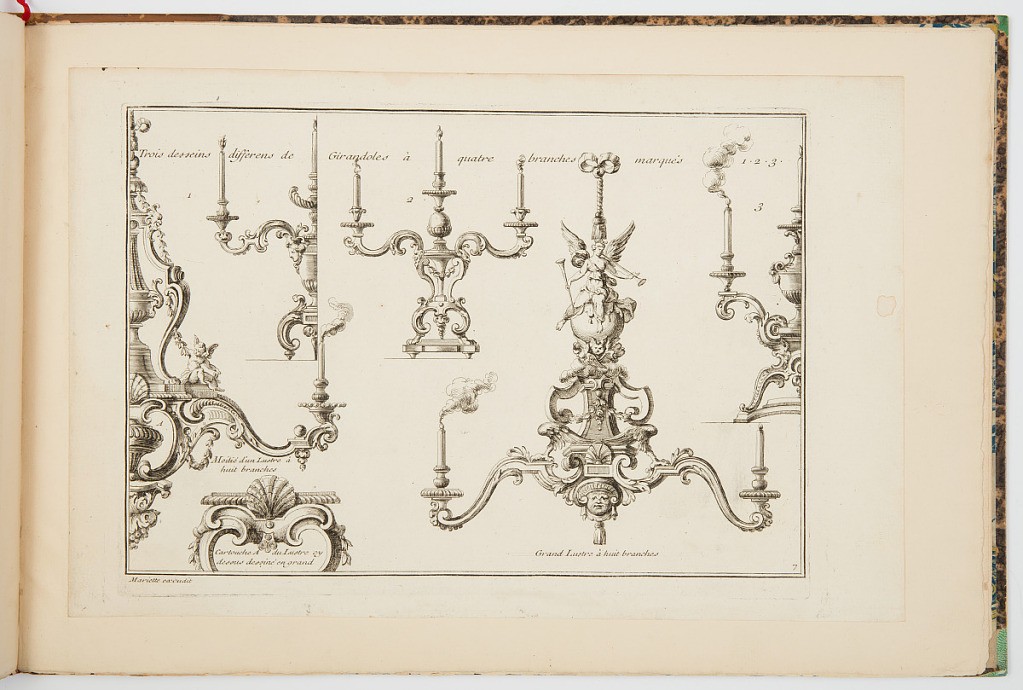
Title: Designs for Chandeliers and Candelabras
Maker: André-Charles Boulle, French, 1642 – 1732
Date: ca. 1715
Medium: Etching and engraving on laid paper
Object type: Print
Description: Designs for three candelabras and two chandeliers with a detail of the ornament in the lower left. The metalwork designs are decorated with ornament and motifs including mascarons (masks), shells, scrolling leaves, foliate scrolls, acanthus leaves, c-scrolls, s-scrolls, festoons of flowers, ribbons, winged female figure of Triumph, putti, gadrooning, and fluting. The designs are titled, the plate is numbered, and signed by the publisher.